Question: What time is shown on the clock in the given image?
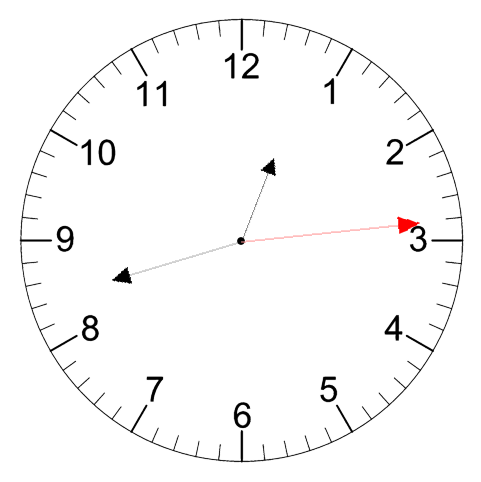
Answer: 12:42:14